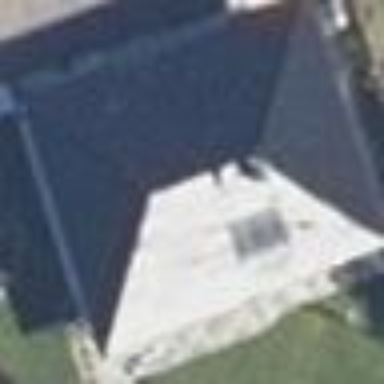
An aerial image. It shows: Simple house.